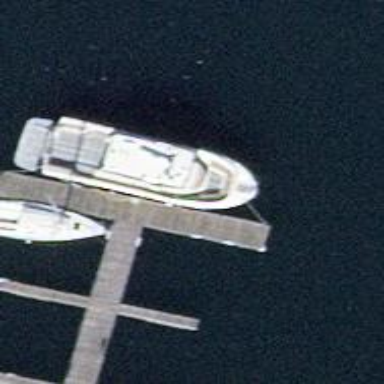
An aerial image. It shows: Man-made pier.